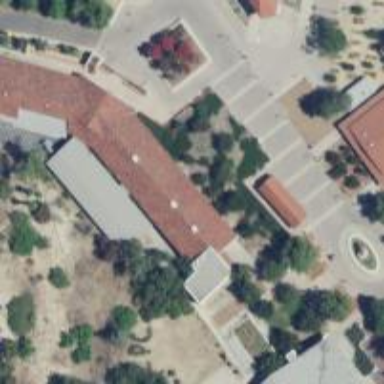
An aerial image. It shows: College building.